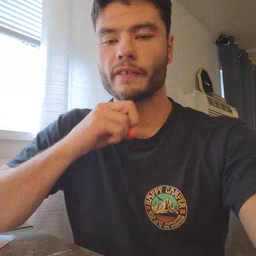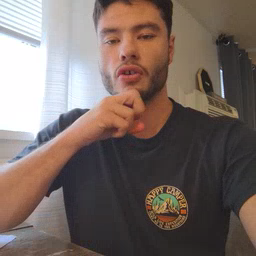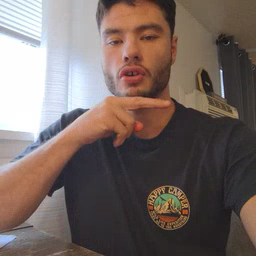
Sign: frog